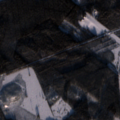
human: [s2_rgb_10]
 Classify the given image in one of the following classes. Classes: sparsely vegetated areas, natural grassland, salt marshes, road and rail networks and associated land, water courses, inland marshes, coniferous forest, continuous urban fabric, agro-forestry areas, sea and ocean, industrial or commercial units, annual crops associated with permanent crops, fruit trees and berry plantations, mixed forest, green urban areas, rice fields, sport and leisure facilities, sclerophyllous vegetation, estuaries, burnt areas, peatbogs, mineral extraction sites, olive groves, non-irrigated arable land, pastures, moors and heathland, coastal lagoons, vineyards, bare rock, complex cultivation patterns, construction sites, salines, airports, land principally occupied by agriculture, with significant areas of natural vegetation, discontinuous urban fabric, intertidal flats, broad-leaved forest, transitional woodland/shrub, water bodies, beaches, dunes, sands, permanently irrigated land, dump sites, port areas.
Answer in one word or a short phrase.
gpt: non-irrigated arable land, coniferous forest, mixed forest, transitional woodland/shrub